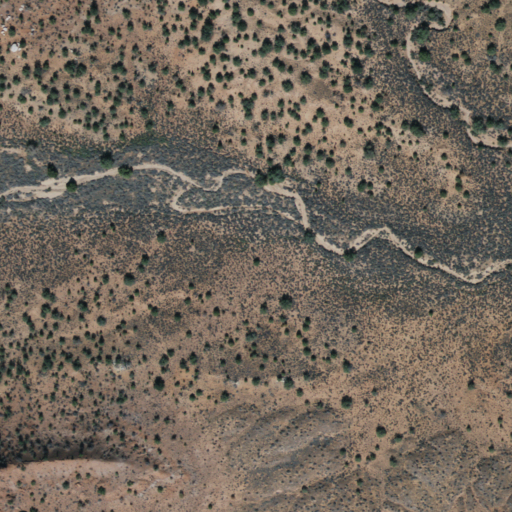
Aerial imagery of valley in Arizona named Cove Canyon containing shrub and evergreen forest